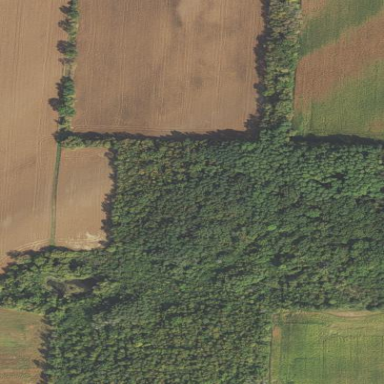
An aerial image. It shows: Serene woodland landscape.